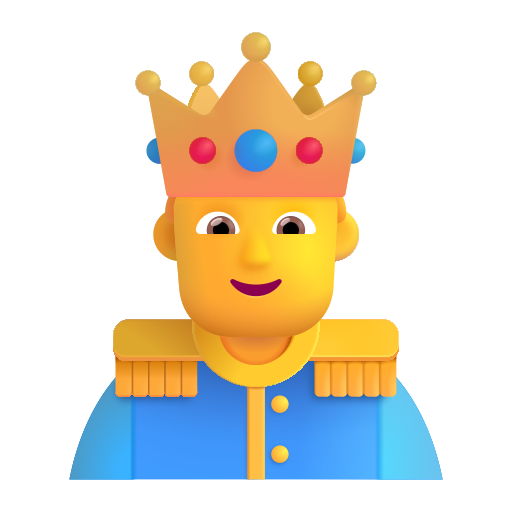
prince color default